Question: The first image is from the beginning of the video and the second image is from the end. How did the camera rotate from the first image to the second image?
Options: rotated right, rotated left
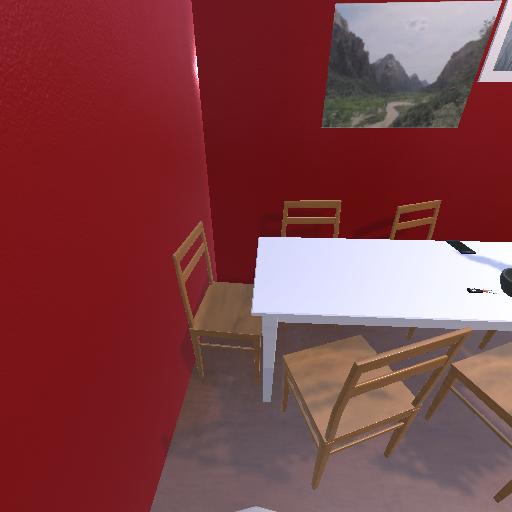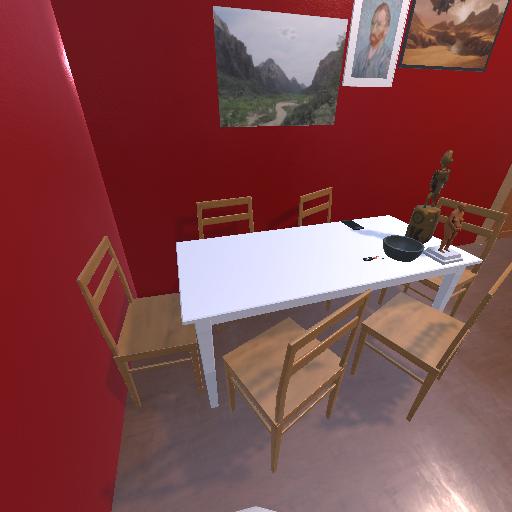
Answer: rotated right